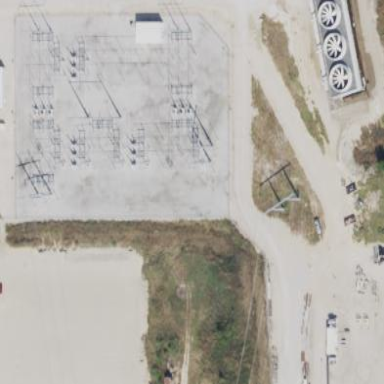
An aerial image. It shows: Fence surrounds transmission level power substation.